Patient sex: M
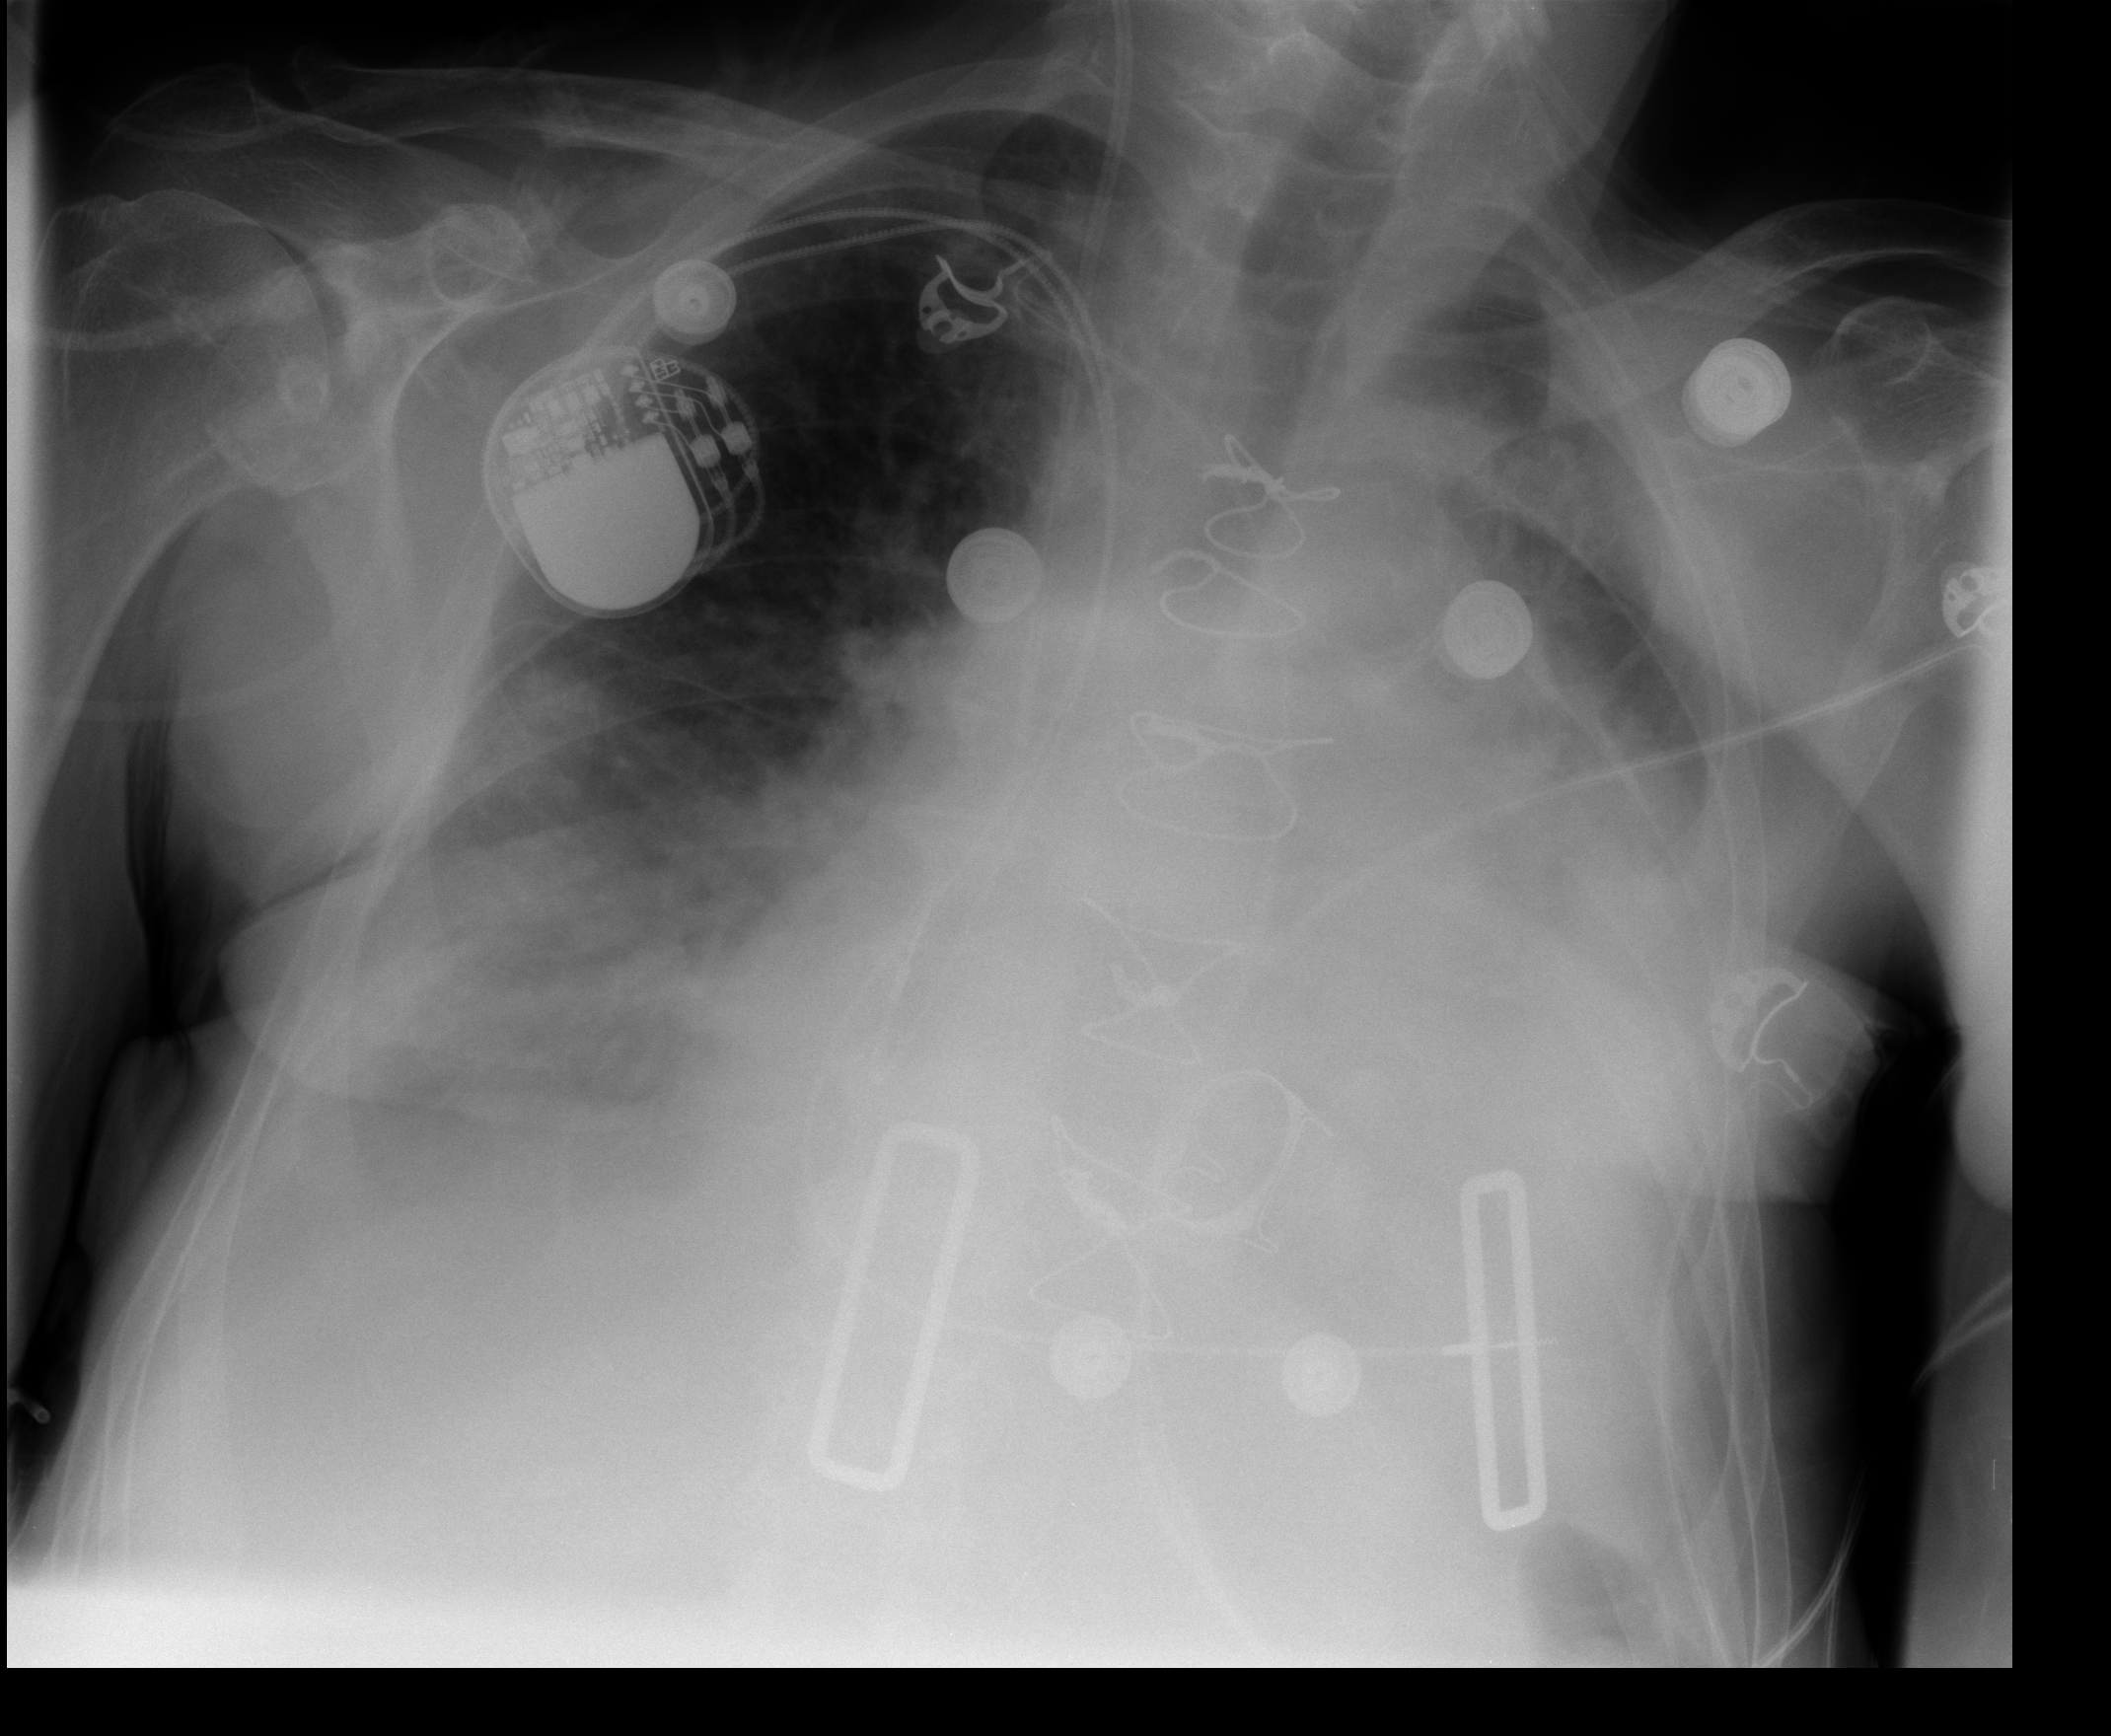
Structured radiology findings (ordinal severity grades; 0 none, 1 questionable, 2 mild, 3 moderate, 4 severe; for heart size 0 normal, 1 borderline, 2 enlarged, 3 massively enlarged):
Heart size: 2
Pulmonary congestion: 2
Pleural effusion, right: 2
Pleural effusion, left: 3
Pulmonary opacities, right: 2
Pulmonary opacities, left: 2
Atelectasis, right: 3
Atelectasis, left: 3